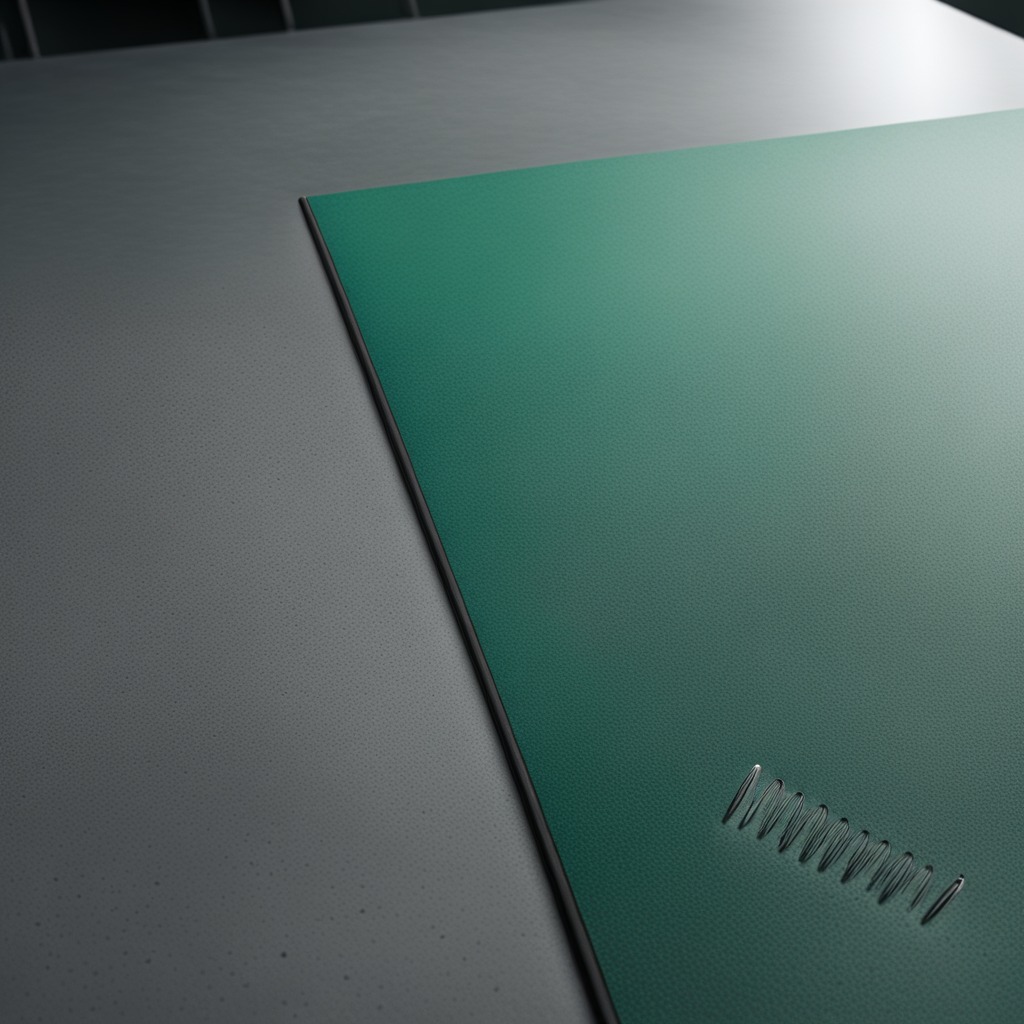
A coiled metal spring lies on the granite tabletop beneath the green rubber mat inside a workshop under bright overhead lighting crisp shadows high clarity worn but beneath the mat